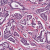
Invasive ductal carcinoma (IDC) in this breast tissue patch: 1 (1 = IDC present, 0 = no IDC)